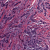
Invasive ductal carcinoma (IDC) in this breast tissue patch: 1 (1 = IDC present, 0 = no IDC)